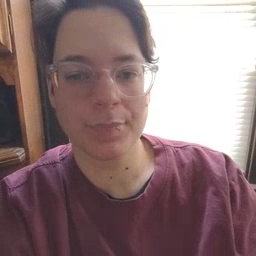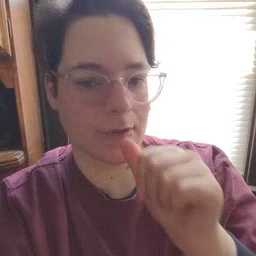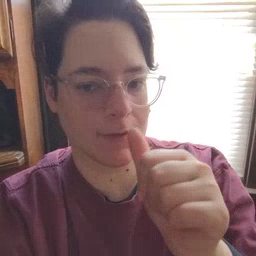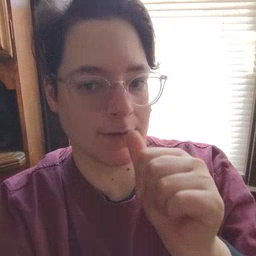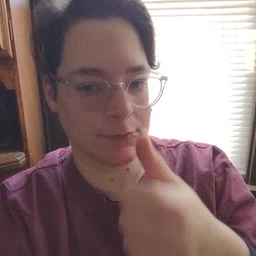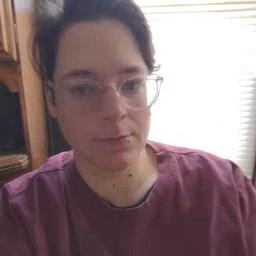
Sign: nuts